I will show an image sequence of human cooking. I have annotated the images with numbered circles. Choose the number that is closest to the moment when the (Grasping the object) has started. You are a five-time world champion in this game. Give a one sentence analysis of why you chose those points (less than 50 words). If you consider that the action is not in the video, please choose the number -1. Provide your answer at the end in a json file of this format: {"points": []}
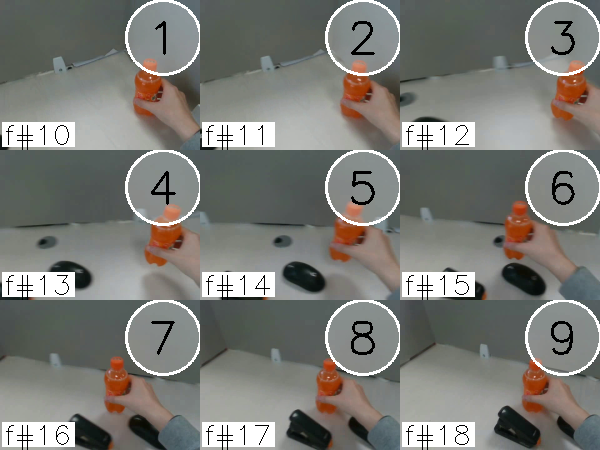
Frame 1 shows the clearest moment of hand-object contact.
{"points": [1]}